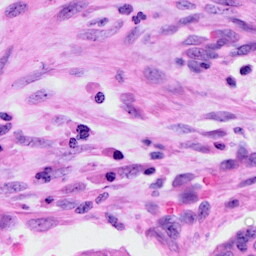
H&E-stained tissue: Cervix